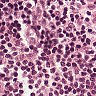
Metastatic tissue present: no